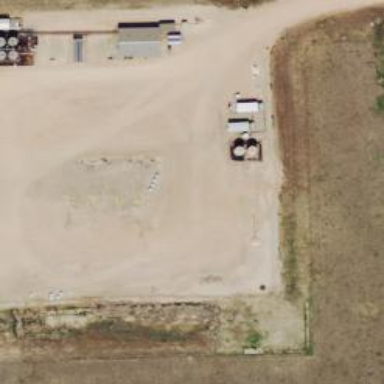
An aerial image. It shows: Storage tank with man-made structure.